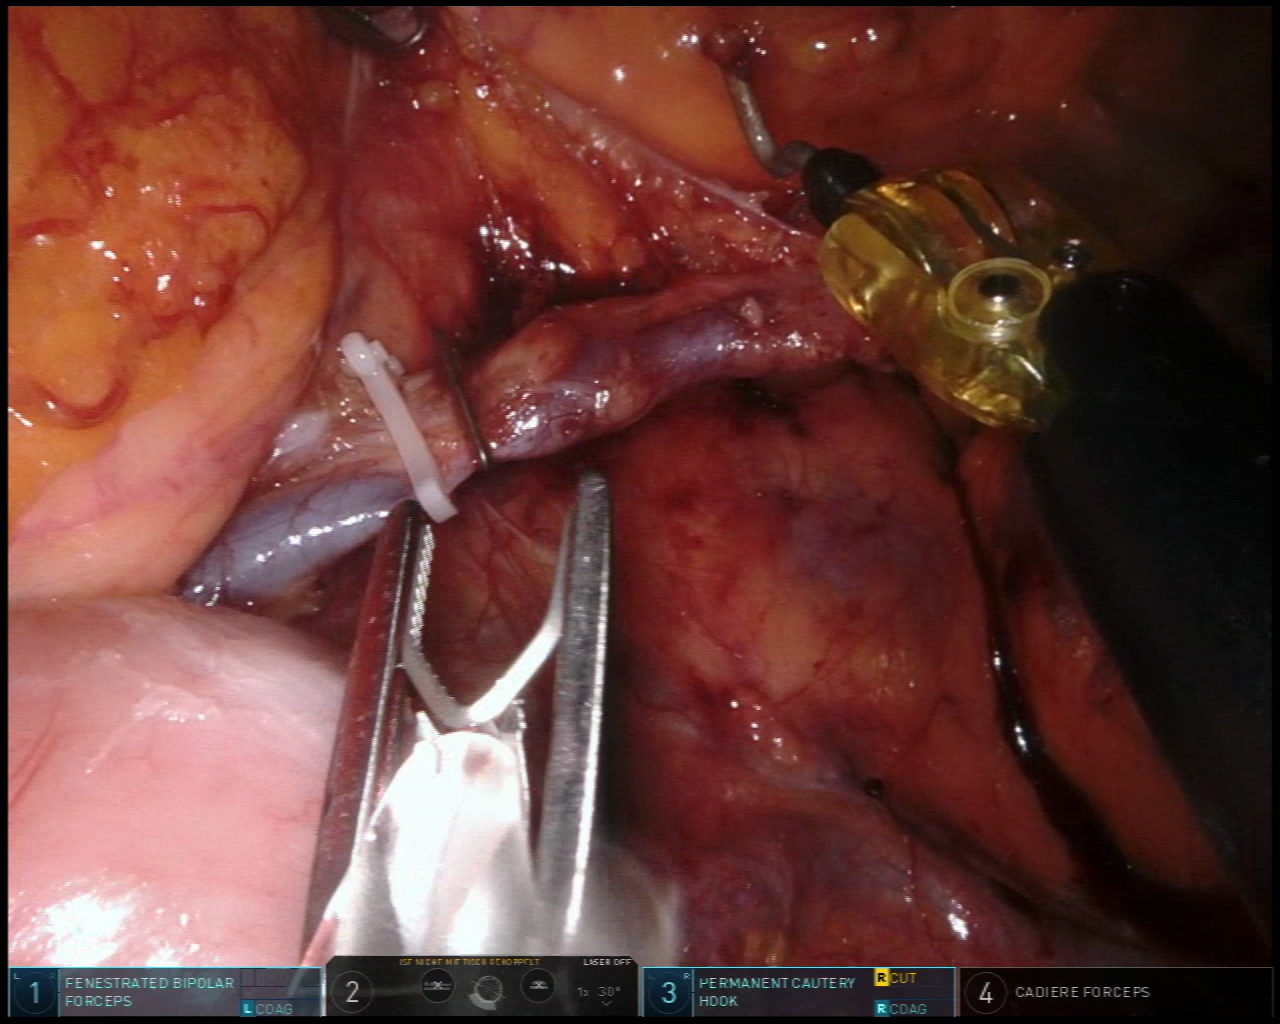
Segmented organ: intestinal_veins
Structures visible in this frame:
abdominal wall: no
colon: no
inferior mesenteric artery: no
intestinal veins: yes
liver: no
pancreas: no
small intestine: yes
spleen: no
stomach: no
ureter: no
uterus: no
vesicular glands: no